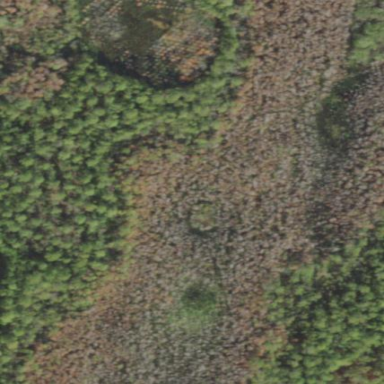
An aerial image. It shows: Swampy wetland with needle-leaved plants.